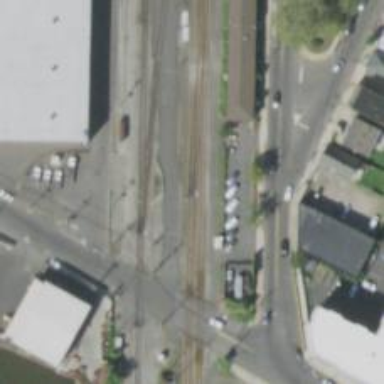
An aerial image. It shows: Railroad crossover.